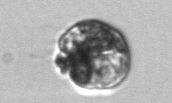
Label: Proterythropsis